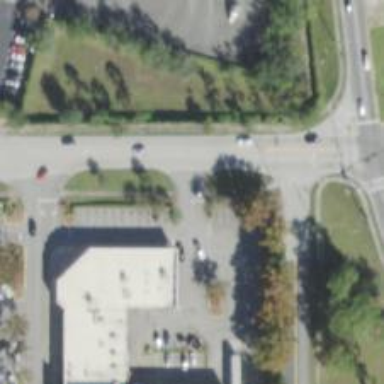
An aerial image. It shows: Unmarked road crossing.